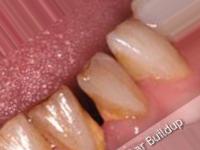
Condition: Tooth Discoloration